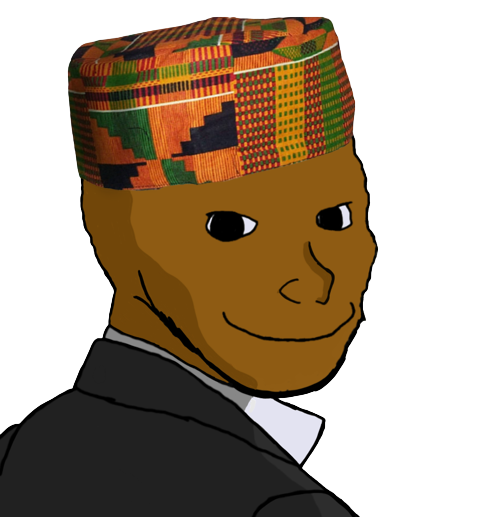
Label: 5_Oomer